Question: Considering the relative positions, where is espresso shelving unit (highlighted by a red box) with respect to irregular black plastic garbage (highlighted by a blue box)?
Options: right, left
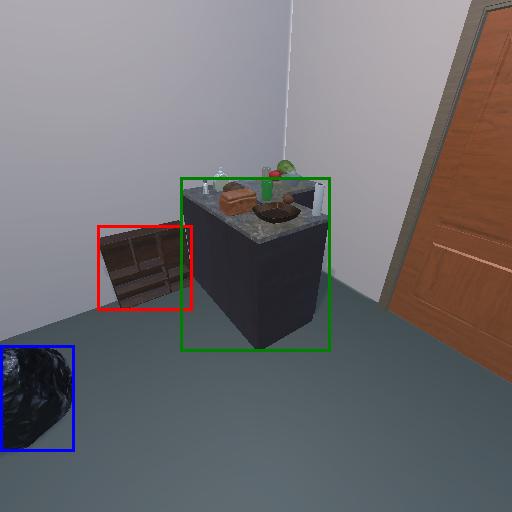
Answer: right